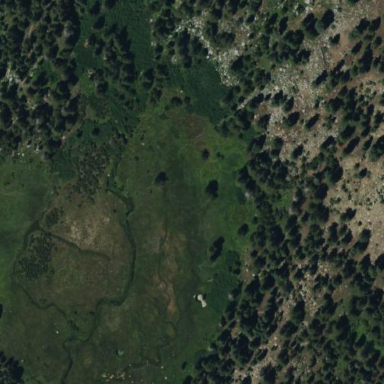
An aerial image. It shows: Wet meadow with grassland vegetation.